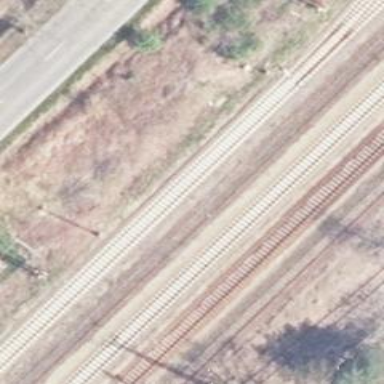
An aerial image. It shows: Railway switch.